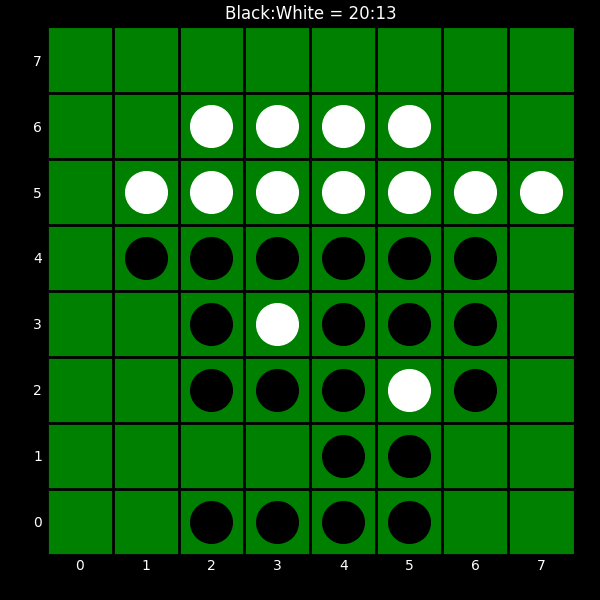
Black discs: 20
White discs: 13